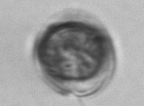
Label: Dinophyceae